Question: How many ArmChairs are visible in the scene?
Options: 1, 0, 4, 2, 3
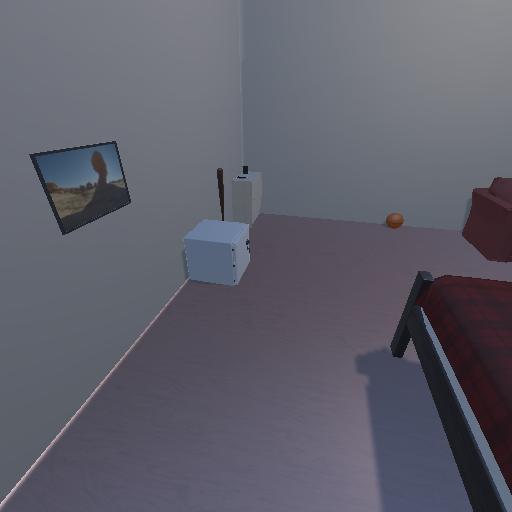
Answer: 1